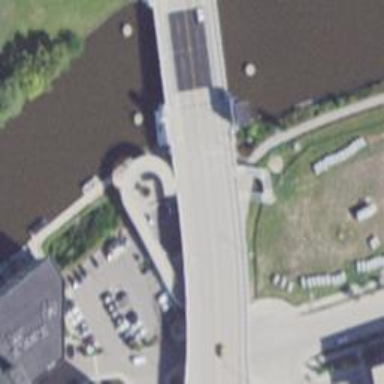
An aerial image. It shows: Primary highway on movable bascule bridge.